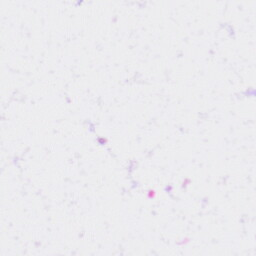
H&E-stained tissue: Liver